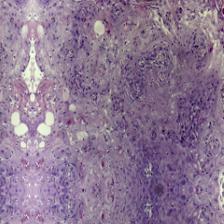
Diagnosis: OSCC